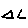
Label: triangle